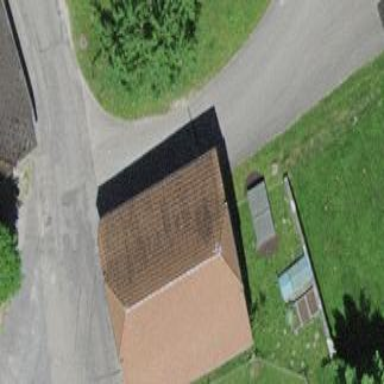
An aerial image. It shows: Barn.